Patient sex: M
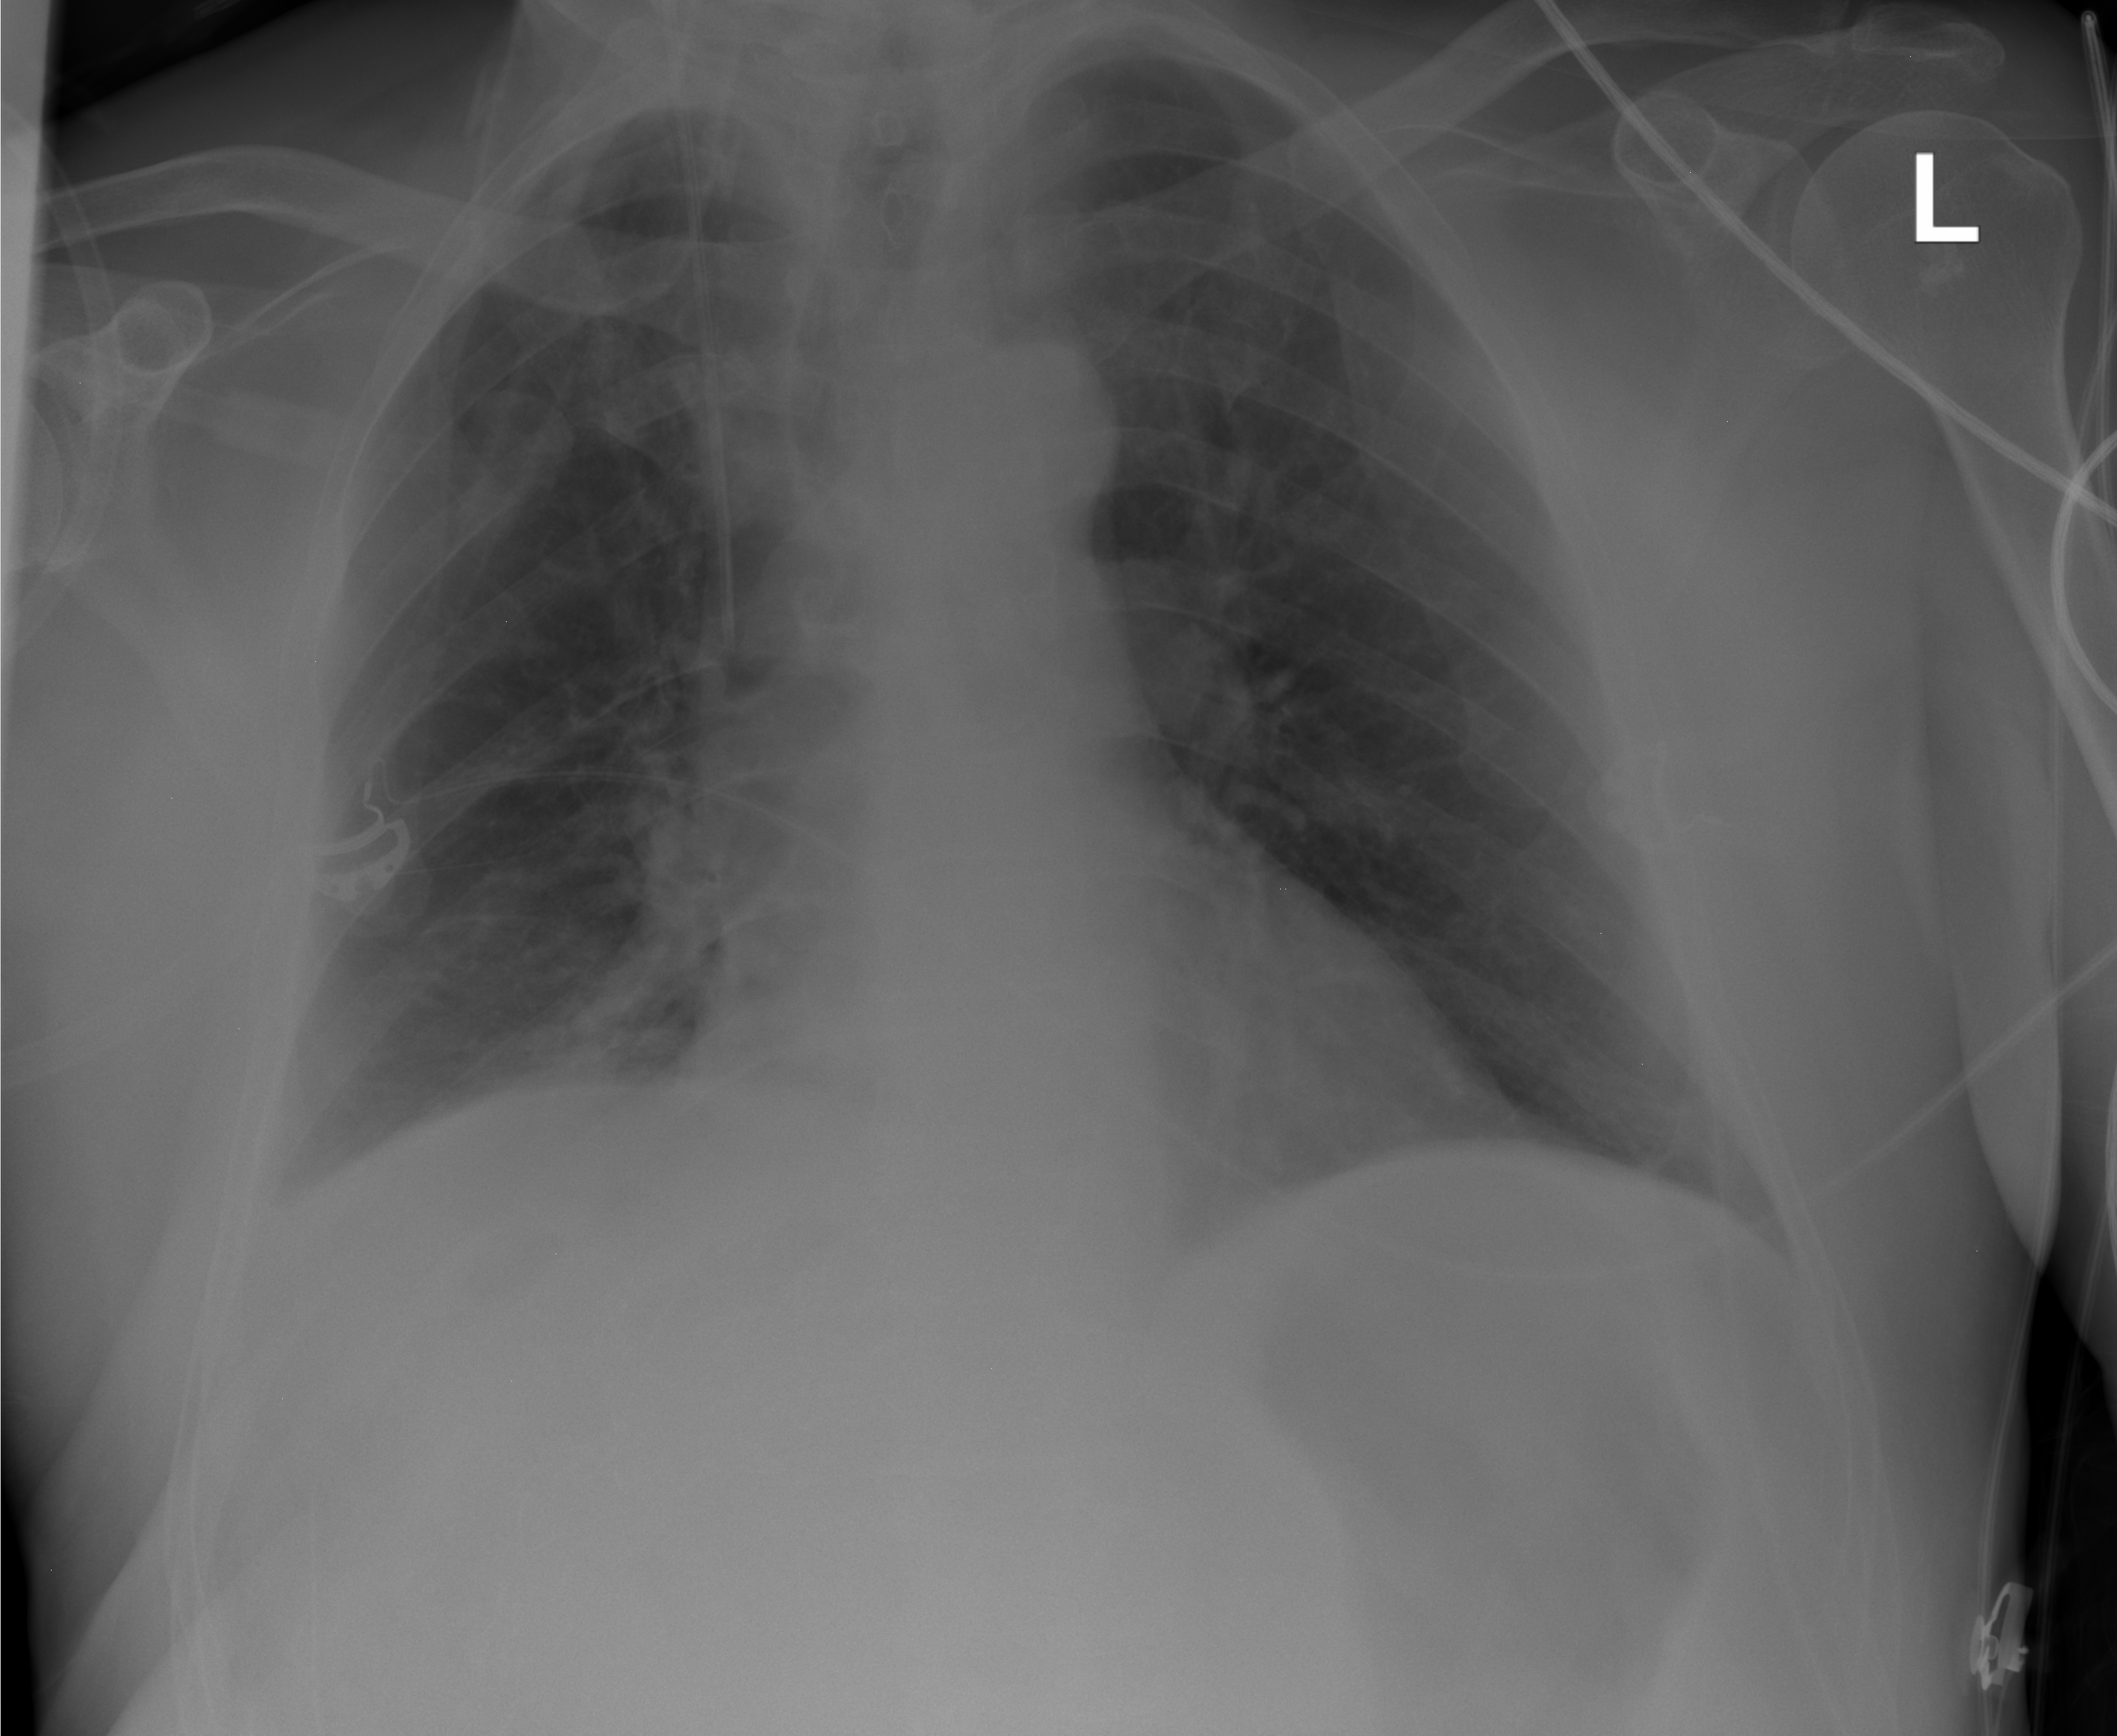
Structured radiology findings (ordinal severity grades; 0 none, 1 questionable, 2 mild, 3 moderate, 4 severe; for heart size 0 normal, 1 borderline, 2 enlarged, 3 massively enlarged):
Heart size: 0
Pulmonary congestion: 0
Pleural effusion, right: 0
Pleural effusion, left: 0
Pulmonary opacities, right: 0
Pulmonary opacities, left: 0
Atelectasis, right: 2
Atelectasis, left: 0